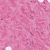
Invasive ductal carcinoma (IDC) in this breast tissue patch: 0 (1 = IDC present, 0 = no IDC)